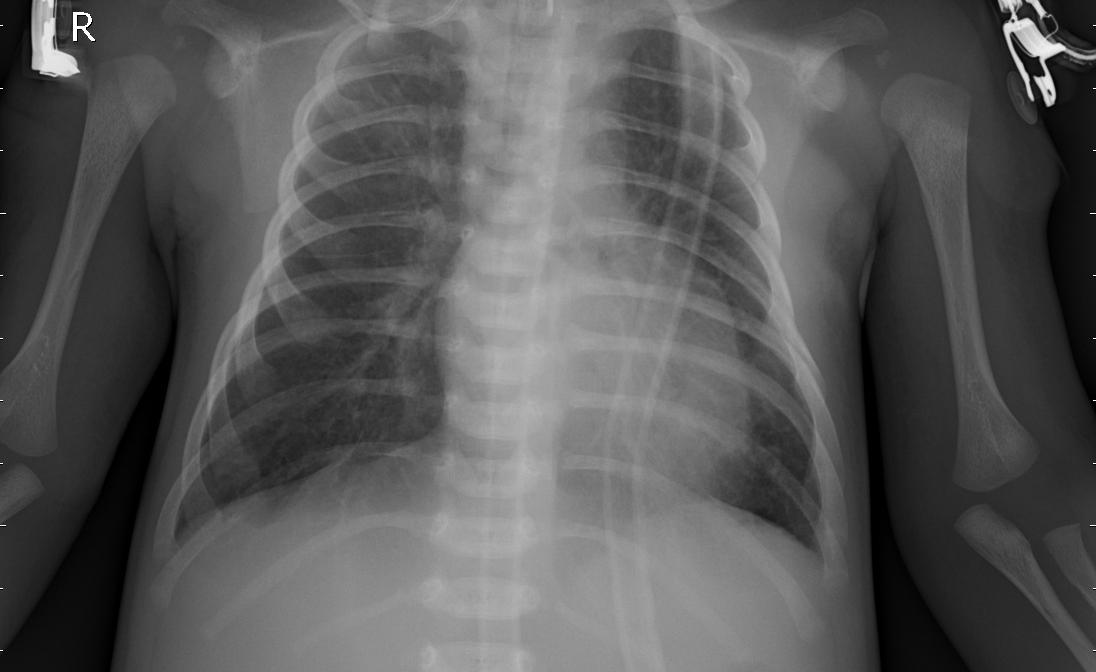
Diagnosis: PNEUMONIA